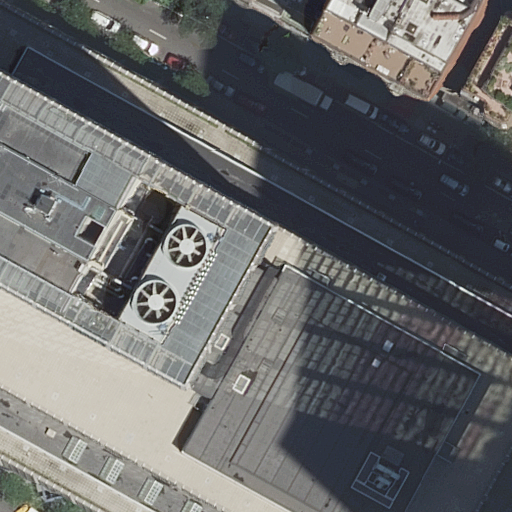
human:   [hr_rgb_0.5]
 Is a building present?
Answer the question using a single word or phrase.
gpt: yes

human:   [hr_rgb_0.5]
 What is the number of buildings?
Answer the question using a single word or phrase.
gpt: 6

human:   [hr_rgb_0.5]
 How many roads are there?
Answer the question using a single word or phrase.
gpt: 1

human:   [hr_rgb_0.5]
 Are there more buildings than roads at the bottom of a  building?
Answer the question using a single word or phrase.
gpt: yes

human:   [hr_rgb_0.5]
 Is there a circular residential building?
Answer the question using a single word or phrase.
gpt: no

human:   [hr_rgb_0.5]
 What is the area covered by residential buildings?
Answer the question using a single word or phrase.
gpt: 1826m2

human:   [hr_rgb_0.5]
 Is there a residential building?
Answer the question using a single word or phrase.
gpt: yes

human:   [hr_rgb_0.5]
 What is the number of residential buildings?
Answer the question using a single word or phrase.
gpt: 5

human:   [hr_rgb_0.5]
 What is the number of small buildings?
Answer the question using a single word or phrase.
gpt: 1

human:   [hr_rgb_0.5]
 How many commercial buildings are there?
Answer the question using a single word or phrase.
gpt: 1

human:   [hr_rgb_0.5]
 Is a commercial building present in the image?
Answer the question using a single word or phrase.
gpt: yes

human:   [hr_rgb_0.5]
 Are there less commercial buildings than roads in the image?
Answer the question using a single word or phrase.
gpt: no

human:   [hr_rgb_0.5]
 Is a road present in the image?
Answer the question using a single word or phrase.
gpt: yes

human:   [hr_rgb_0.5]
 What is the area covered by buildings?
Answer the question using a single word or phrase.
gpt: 1826m2

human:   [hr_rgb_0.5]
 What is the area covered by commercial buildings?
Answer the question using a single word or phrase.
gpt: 0m2

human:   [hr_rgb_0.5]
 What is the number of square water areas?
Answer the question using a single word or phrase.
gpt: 0

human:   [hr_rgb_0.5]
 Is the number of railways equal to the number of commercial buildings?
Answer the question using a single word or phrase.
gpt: no

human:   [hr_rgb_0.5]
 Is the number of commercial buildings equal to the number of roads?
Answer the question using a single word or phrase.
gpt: yes

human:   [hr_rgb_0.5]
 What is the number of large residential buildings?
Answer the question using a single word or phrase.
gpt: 2

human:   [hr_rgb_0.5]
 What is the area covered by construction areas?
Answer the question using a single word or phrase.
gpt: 0m2

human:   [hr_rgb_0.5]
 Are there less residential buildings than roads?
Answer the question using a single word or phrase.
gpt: no

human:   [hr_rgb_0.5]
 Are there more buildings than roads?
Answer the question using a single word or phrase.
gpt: yes

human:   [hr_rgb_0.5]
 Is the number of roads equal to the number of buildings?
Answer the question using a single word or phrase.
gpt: no

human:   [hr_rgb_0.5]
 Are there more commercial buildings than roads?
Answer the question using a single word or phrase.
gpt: no

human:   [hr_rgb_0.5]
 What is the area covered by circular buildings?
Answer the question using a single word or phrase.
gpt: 0m2

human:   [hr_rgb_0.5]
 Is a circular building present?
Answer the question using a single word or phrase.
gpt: no

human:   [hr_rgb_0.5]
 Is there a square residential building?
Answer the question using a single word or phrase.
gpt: no

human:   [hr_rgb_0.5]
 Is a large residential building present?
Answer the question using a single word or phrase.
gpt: yes

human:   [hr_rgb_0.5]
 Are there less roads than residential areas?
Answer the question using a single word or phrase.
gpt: no

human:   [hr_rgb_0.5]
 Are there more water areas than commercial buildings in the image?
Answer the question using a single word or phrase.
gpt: no

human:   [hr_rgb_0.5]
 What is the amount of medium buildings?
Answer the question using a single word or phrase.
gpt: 3

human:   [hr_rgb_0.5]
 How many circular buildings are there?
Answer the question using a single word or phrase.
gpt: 0

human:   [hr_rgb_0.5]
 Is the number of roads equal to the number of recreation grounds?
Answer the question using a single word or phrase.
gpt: no

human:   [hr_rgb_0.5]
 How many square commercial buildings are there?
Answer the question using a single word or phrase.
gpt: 0

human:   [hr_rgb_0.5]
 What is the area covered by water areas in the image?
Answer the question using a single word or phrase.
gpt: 0m2

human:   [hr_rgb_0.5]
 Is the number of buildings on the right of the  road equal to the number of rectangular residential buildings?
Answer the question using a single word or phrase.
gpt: no

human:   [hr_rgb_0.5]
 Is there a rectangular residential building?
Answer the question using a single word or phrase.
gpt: yes

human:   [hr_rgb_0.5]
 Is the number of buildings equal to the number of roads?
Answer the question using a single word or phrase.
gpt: no

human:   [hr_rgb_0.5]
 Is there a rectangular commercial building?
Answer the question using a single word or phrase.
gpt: yes

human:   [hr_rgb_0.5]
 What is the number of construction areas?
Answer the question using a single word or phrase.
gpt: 0

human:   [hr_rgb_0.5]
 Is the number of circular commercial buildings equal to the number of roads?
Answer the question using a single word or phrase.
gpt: no

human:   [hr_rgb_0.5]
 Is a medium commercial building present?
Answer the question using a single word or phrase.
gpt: no

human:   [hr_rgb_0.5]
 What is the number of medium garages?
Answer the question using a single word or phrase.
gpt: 0

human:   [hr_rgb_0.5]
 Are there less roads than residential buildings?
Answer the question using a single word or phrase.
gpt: yes

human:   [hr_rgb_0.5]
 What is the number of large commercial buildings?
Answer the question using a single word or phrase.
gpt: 0

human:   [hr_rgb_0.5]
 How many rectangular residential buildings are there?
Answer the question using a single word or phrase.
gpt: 3

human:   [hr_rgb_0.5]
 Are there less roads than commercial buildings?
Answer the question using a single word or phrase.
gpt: no

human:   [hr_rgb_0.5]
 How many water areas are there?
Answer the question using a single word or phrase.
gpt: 0

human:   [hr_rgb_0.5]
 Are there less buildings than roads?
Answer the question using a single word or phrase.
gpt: no

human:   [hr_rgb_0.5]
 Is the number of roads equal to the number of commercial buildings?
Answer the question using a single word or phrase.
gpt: yes

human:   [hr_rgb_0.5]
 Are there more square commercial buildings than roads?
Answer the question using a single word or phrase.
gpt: no

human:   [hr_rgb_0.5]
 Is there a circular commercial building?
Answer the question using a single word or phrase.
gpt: no

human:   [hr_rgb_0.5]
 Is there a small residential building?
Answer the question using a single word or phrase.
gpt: no

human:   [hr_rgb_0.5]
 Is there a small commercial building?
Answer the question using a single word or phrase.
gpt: yes

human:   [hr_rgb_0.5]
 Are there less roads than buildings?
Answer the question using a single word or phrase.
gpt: yes

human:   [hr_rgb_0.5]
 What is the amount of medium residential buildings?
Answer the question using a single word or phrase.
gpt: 3

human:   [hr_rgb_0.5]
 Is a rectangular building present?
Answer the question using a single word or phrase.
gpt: yes

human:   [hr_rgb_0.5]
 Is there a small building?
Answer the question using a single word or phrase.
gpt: yes

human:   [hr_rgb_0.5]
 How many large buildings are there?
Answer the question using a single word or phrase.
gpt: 2

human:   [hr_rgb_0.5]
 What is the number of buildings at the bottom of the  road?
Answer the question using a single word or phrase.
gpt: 0

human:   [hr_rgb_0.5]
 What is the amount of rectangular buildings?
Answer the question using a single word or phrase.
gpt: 4

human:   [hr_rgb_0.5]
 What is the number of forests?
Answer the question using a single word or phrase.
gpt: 0

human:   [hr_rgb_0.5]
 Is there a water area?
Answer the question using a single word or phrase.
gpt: no

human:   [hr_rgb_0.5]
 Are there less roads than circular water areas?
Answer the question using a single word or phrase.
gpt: no